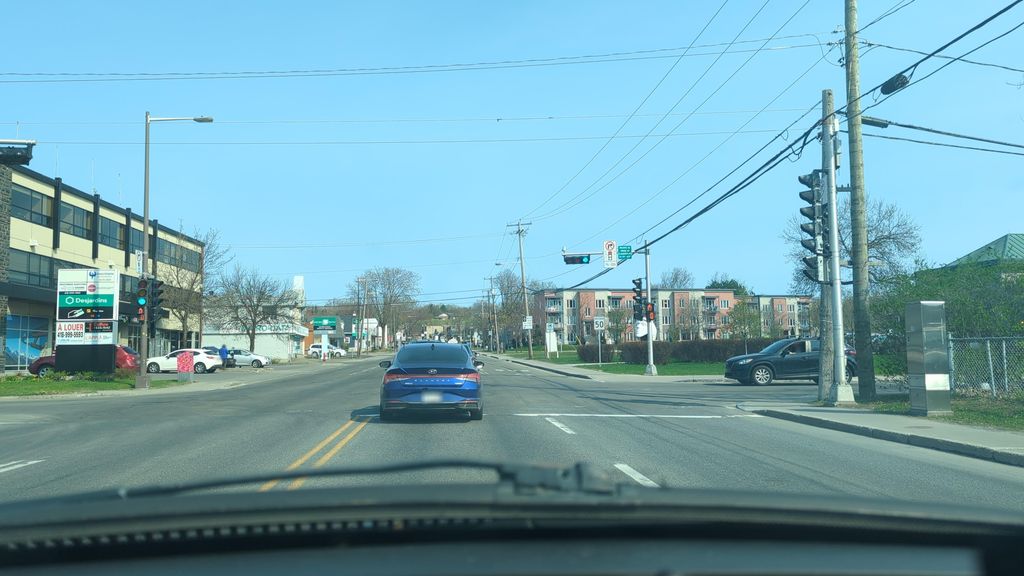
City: quebec_city